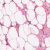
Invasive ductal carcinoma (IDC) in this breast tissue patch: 0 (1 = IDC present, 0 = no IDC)